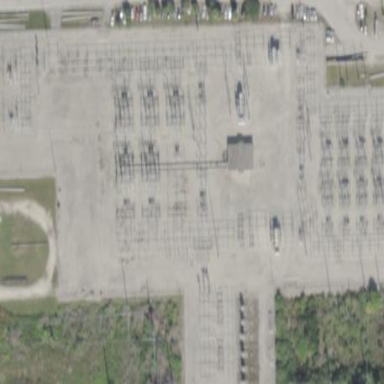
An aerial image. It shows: Outdoor power substation surrounded by fence. This substation operates at the transmission level.